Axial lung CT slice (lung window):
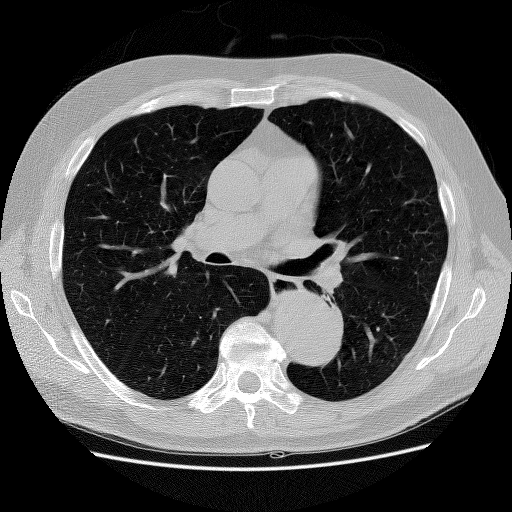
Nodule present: no